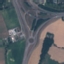
Land use / land cover class: Highway